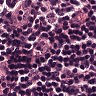
Metastatic tissue present: no